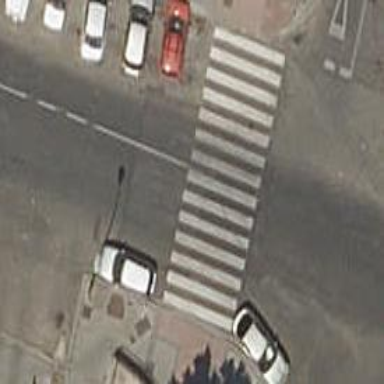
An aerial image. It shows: Marked road crossing.